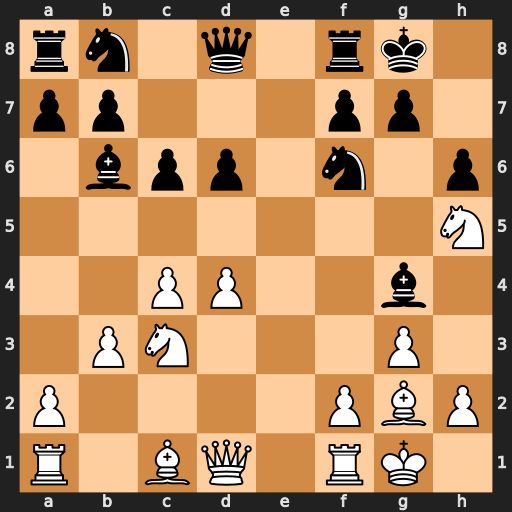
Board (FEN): rn1q1rk1/pp3pp1/1bpp1n1p/7N/2PP2b1/1PN3P1/P4PBP/R1BQ1RK1
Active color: w
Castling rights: -
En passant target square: -
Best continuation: Nxf6+ Qxf6 Qxg4